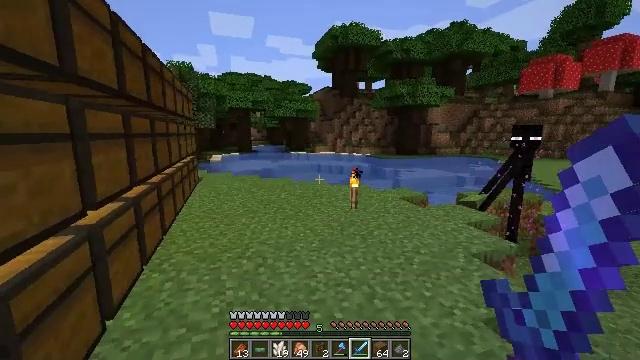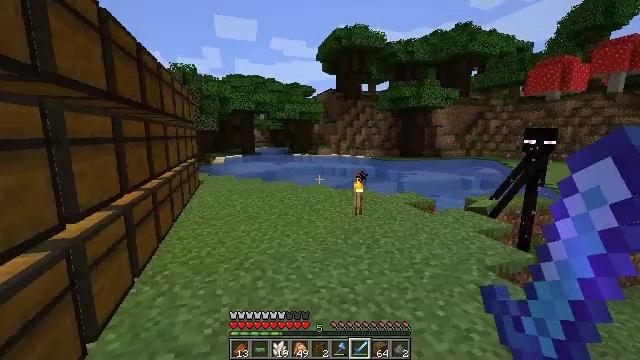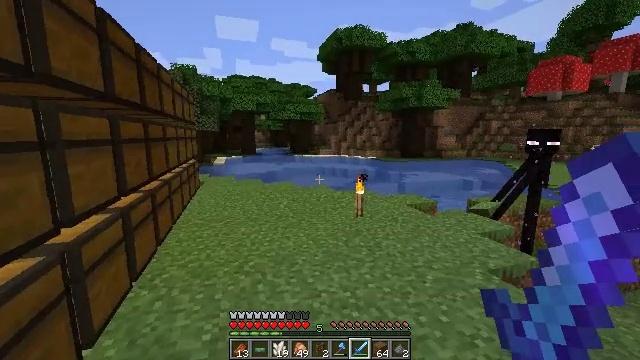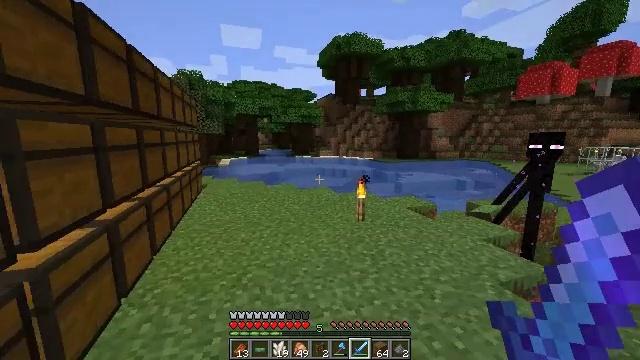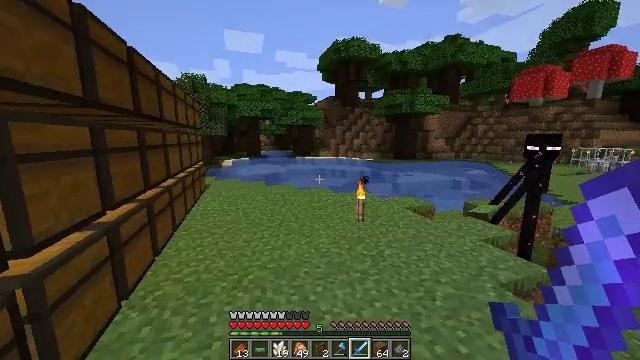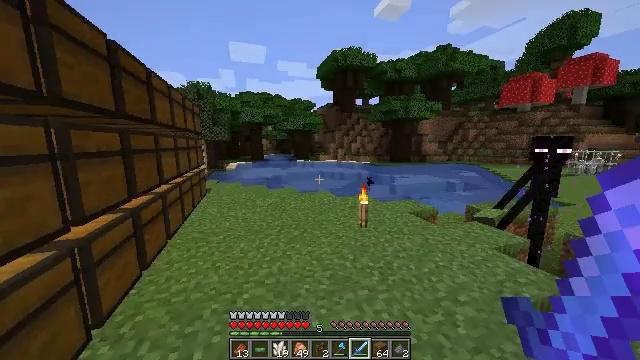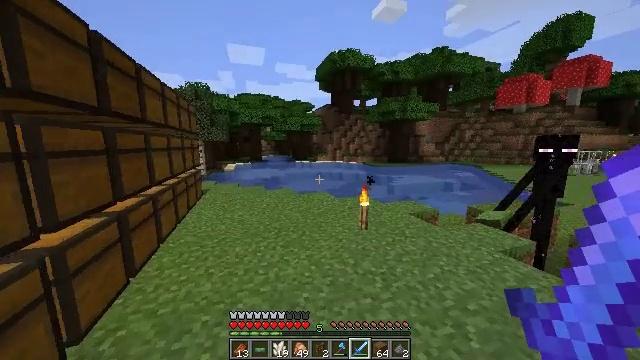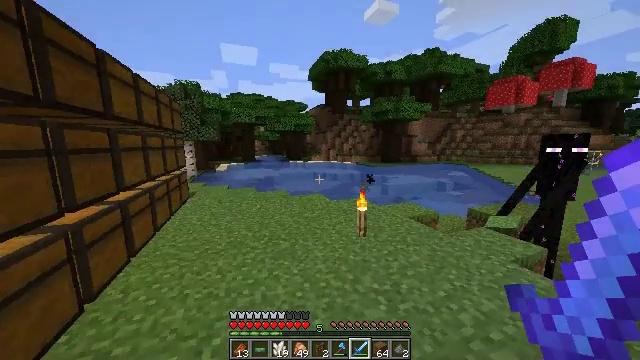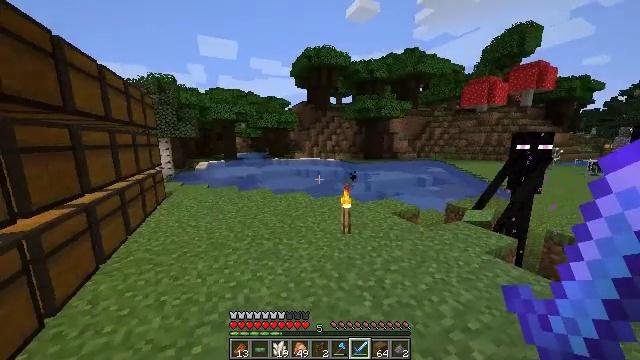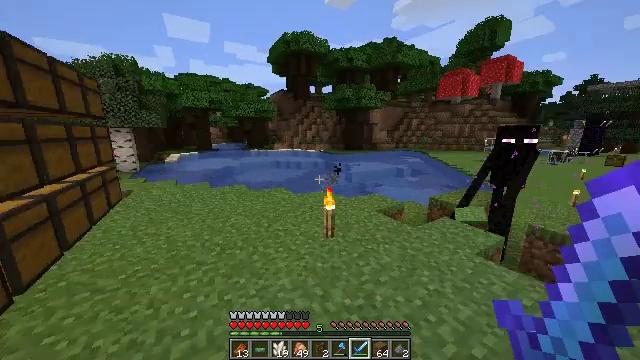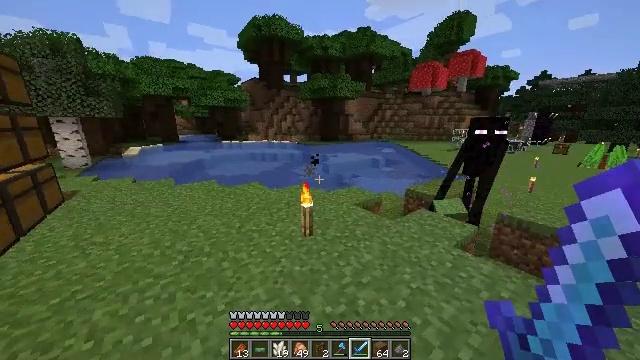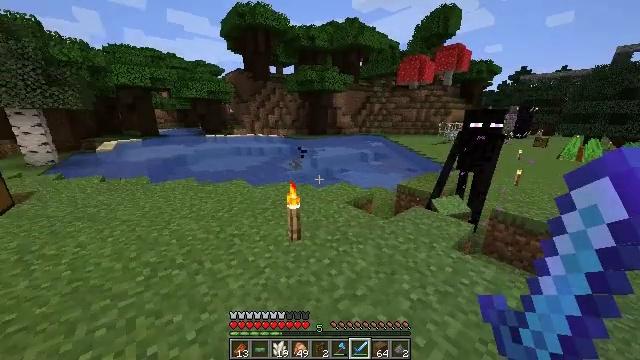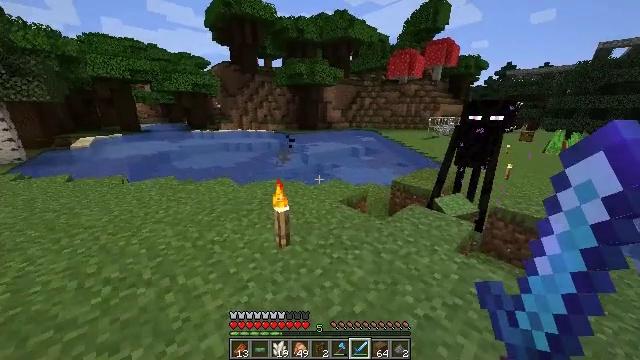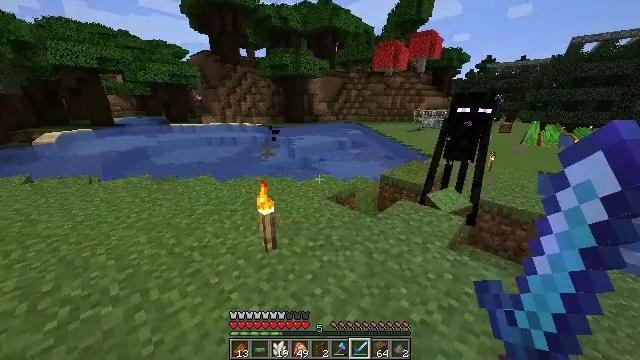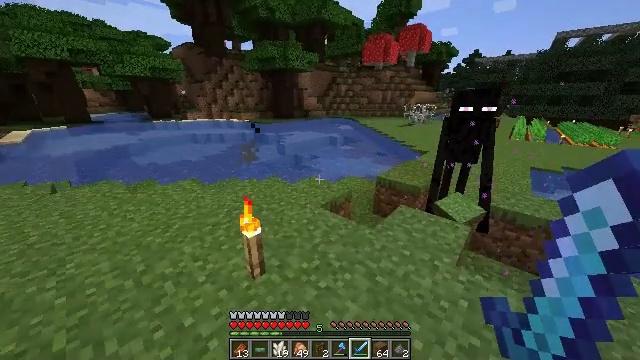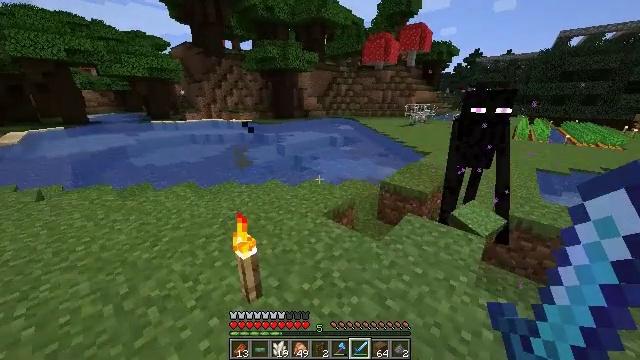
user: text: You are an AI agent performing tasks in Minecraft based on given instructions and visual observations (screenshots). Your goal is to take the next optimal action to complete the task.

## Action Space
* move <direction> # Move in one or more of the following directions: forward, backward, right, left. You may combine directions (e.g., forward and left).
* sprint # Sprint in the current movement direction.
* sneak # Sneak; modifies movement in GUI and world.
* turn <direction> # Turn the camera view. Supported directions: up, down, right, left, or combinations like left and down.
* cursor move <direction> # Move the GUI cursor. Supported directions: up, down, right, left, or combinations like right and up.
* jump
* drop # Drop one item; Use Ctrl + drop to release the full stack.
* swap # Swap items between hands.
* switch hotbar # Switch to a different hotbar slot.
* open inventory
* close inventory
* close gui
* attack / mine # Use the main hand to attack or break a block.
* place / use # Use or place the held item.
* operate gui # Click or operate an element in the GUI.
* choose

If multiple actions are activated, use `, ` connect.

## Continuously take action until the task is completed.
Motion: motion action
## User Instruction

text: Get wheat from the farmland.
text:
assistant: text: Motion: move forward
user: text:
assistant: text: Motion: move forward, sprint
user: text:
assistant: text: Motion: move forward, sprint
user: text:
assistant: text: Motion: move forward
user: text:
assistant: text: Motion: move forward
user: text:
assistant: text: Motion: move forward
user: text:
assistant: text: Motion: move forward, sprint, turn right
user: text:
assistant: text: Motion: move forward, sprint, turn right
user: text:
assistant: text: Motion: move forward, sprint, turn right and down
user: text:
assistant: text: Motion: move forward, turn right and down
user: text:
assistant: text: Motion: move forward, turn right and down
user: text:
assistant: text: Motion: move forward, sprint, turn right and down
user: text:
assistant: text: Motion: move forward, sprint, turn right and down
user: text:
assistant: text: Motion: move forward, sprint, turn right and down
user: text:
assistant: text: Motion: move forward
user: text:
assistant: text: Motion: move forward
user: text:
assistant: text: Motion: move forward
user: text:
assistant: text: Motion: move forward, sprint, turn down
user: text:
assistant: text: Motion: move forward, sprint, turn right
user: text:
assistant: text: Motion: move forward, sprint, turn right
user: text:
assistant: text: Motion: move forward, turn right
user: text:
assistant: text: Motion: move forward, turn right and down
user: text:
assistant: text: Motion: move forward, turn right and down
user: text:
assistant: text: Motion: move forward, turn right, jump
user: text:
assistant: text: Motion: move forward, turn right, jump
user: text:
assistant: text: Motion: move forward, jump
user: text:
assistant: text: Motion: move forward, turn right, jump
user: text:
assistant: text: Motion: move forward, turn right, jump
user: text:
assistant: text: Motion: move forward, turn right, jump
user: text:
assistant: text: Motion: move forward, jump